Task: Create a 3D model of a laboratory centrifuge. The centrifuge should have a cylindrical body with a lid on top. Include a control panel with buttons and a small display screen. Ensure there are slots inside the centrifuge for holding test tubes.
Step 15:
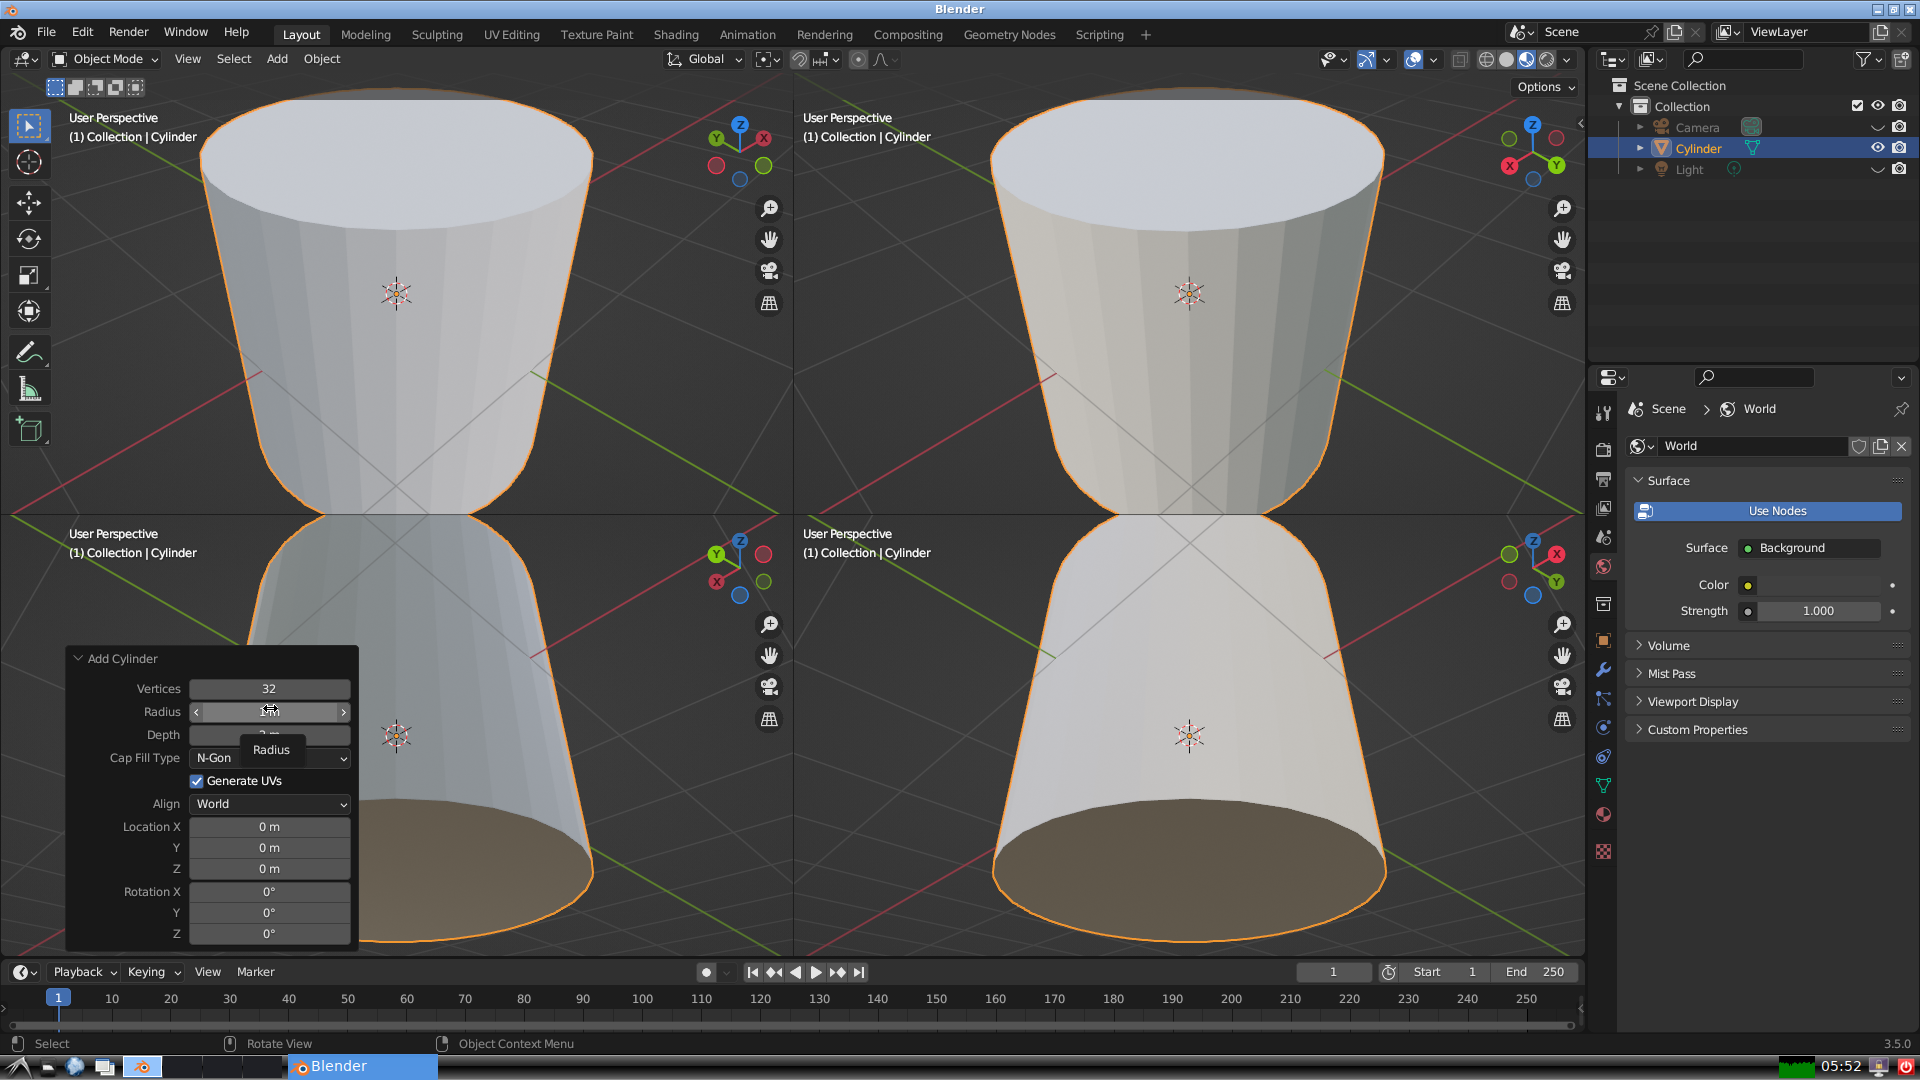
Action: click: no